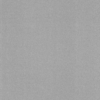
Label: dusty